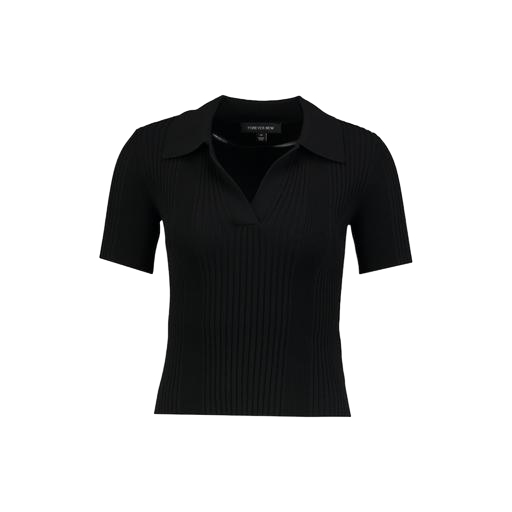
skinny-fit polo shirt, black cropped polo shirt, skinny-fit stretch polo shirt, white background